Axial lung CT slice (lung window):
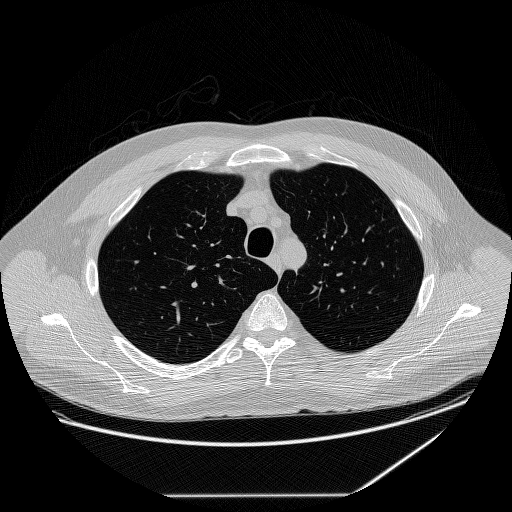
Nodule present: no